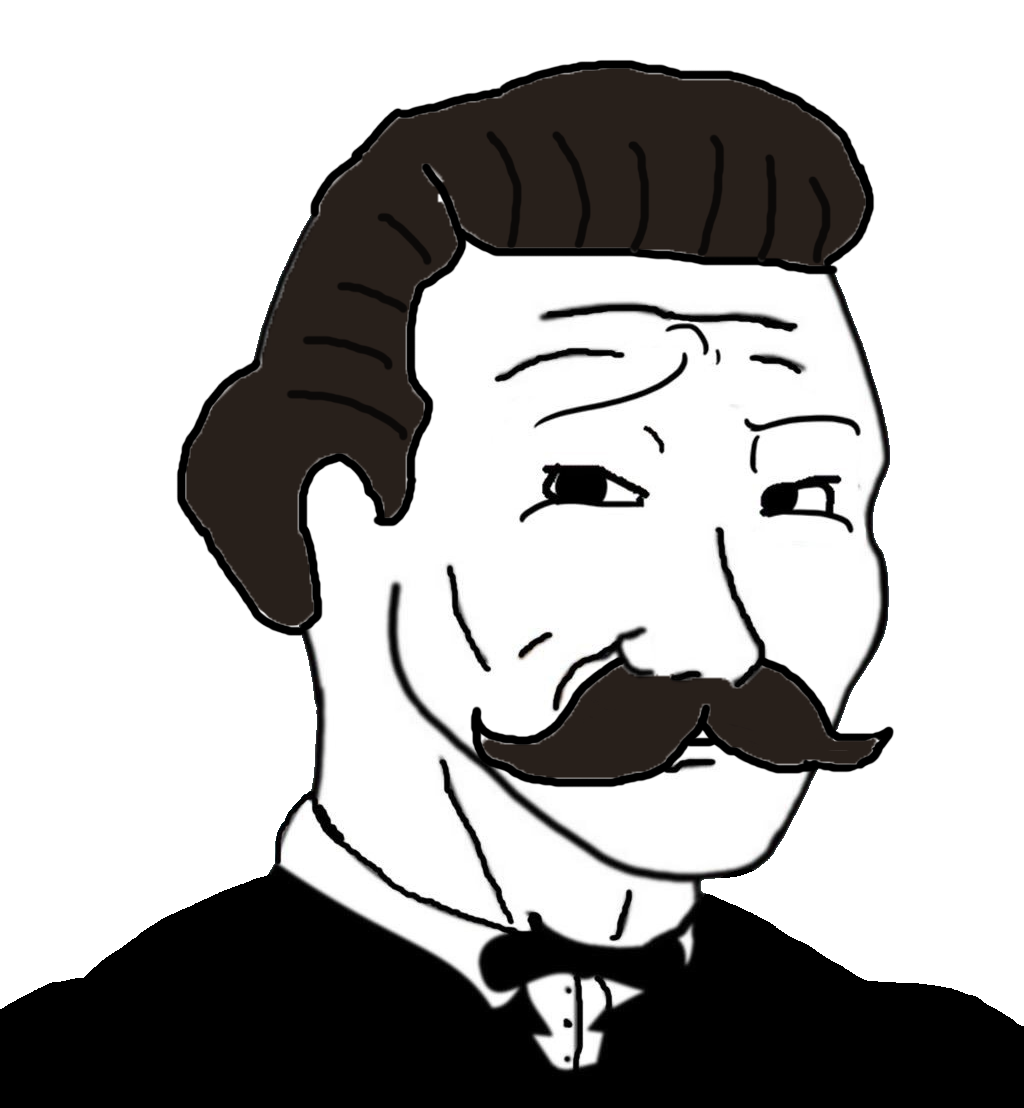
Label: 5_Smugjak